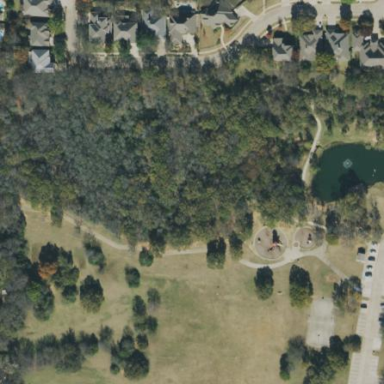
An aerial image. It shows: Park with mix of leaf cycles.